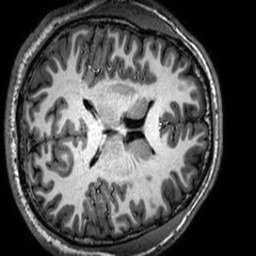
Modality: T1w
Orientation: axial